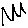
Label: zigzag